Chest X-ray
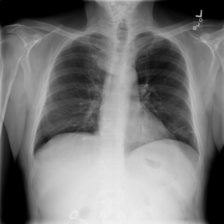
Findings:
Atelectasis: positive
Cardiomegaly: negative
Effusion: negative
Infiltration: negative
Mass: negative
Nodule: negative
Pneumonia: negative
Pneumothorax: negative
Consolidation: negative
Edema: negative
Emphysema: negative
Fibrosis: negative
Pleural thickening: negative
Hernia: negative